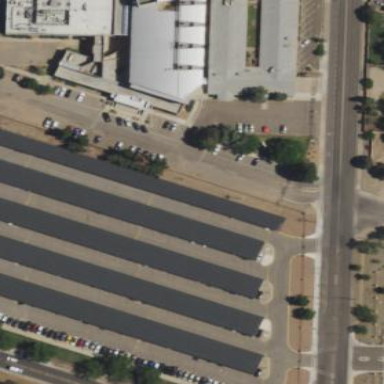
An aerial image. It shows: Shelter building designated for parking.